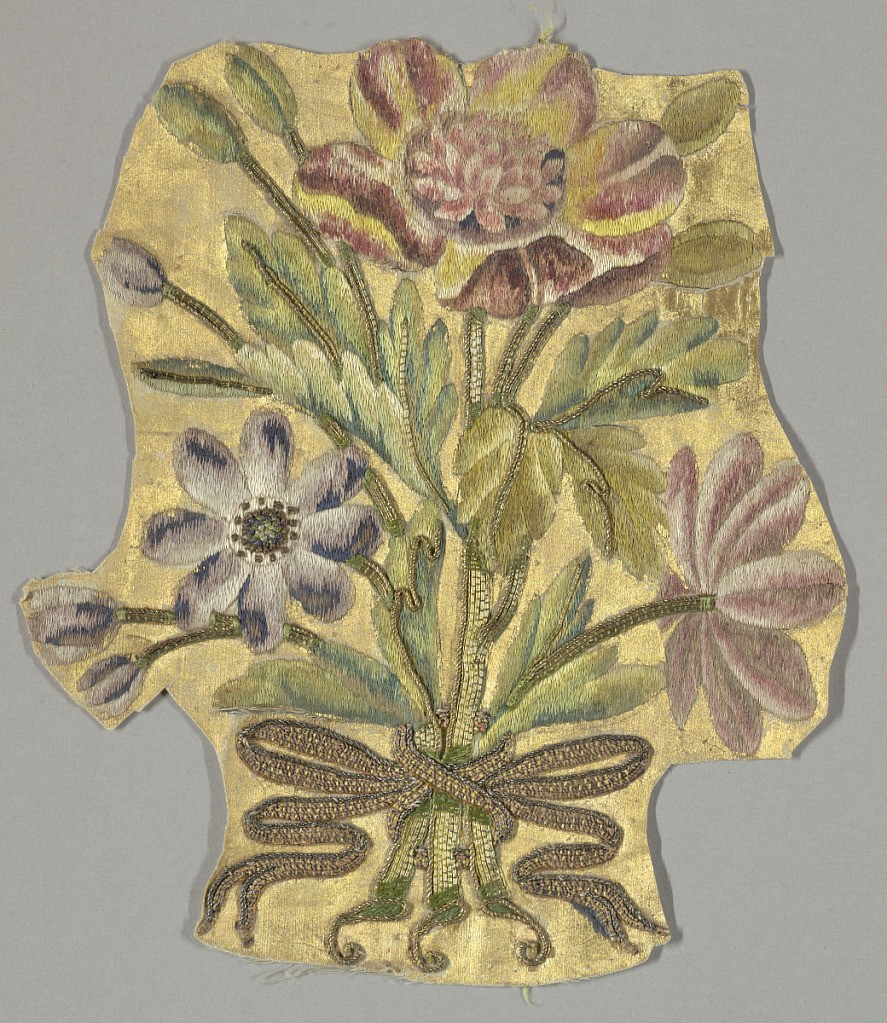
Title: Fragment
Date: early 18th century
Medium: silk, metallic thread, gold paint Technique: embroidered using satin, stem, couching and French knot stiches on satin weave; painted
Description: Small fragment with a bouquet of multicolored flowers, leaves and buds tied with a ribbon. Satin weave ground is painted gold.